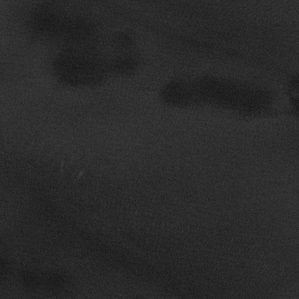
Label: frost